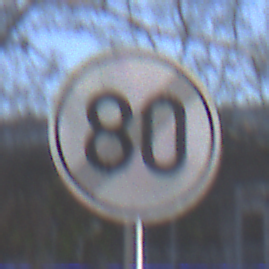
Verkehrszeichen: EndeGeschwindigkeit80
Umgebung: Outdoor, Special
Tageszeit: MorningAfternoon
Wetter: Clear
Licht: Natural
Jahreszeit: Winter
Kontrast: HighContrast